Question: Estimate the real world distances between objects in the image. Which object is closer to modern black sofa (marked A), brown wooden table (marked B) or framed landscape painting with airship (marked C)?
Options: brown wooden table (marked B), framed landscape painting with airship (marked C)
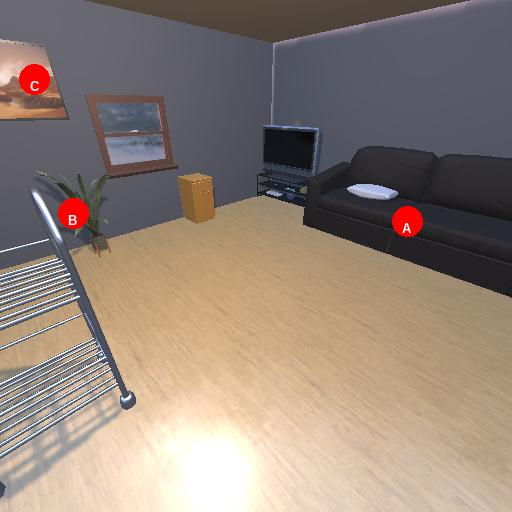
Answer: brown wooden table (marked B)